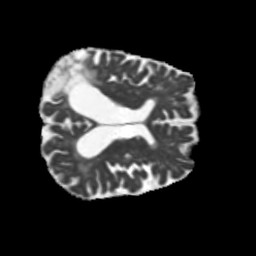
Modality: MD
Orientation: axial
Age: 66
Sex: female
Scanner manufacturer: siemens
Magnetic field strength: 3 T
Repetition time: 5.25 s
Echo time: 0.08 s